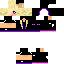
A female human skin with pale skin, wearing blonde long hair dressed in a blue hoodie and black pants, featuring a closed mouth.